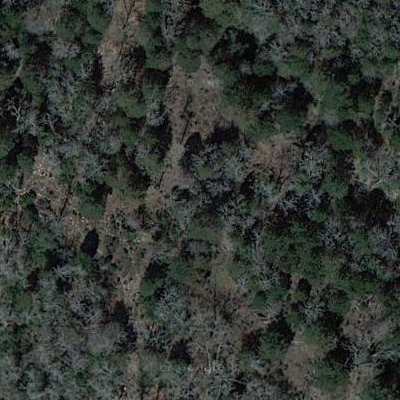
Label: eForest